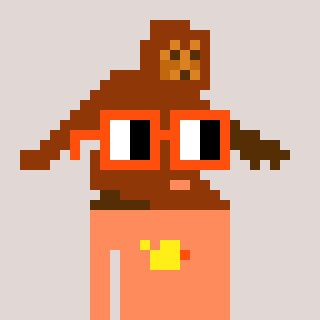
a pixel art character with square orange glasses, a bigfoot-shaped head and a peachy-colored body on a warm background